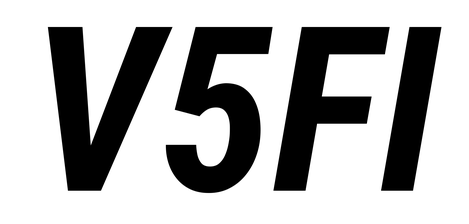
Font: Roboto-Italic_Condensed_Bold_Italic